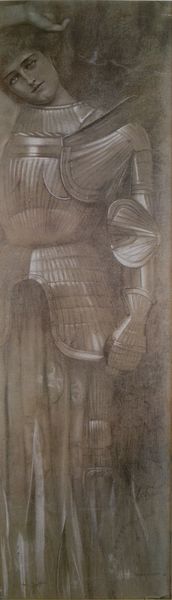
Titel: Britomart
Künstler: Fernand Khnopff
Standort: Bruxelles
Institution: (Privatsammlung)
Schlagwörter: dunkel, gemälde, hand, kampf, kopf, kämpfer, mann, schatten, weiß, mädchen, ausschnitt, braun, daumen, frankreich, frau, geste, grau, haar, handschuh, handschuhe, hell, kleid, kreide, licht, marmor, mund, nase, profil, schwarz, zeichnung, blick, hochformat, rock, jung, arm, arme, augen, bluse, gesicht, kragen, mensch, sehen, silber, stehen, stein, tod, tot, bildnis, porträt, gewand, haare, stehend, frontal, lippen, locken, sanft, schräg, engel, beine, lächeln, relief, nebel, weis, grisaille, jugendstil, detail, ernst, schmal, glanz, streifen, glänzen, glänzend, metall, junge, verträumt, klimt, kurze haare, hoch, leuchten, unscharf, schimmer, panzer, kohle, rippen, traum, schwert, soldat, stand, helm, mythologie, göttin, ritter, rüstung, fragment, scharniere, harnisch, jüngling, verschwommen, verwischt, androgyn, stark, mittelalter, krieger, bleich, jeanne d'rc, johanna, orleans, ritterrüstung, heilige, erzengel, minerva, blech, neigung, schutz, michael, präraffaelit, kriegerin, jugendlich, michelangelo, gaze, graphit, johanna von orleans, weißhöhung, kunstvoll, heldin, menn, ffrau, geneigter kopf, jeanne, rotter, handschue, jeanne d´arc, johanne, orlean, johanna von orleon, metallrüstung, rstung, anthena, ausholend, jean d'arce, glätzend